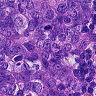
Metastatic tissue present: yes